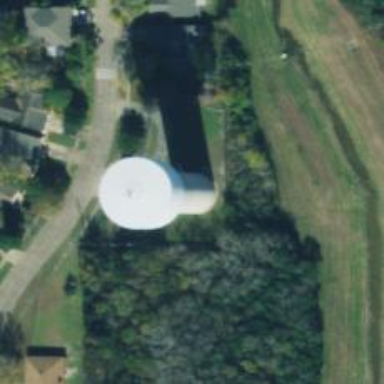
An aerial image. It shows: Water tower that is man-made.